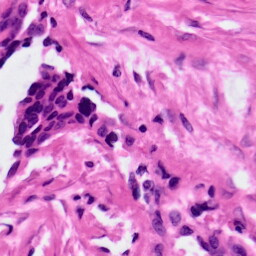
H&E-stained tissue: Ovarian